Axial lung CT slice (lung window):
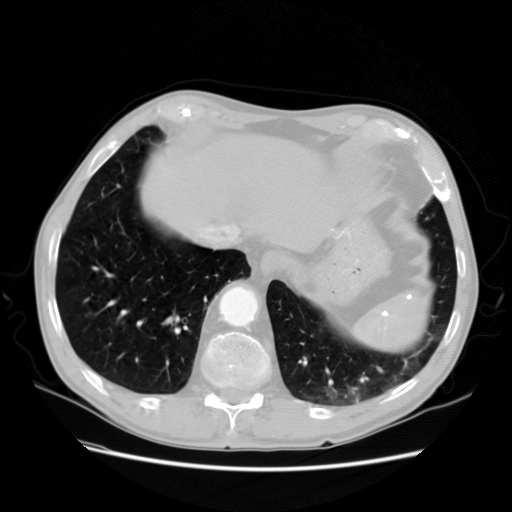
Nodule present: no